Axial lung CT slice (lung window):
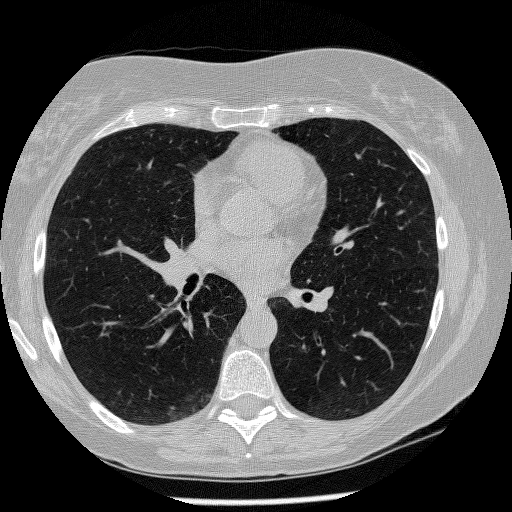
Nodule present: no